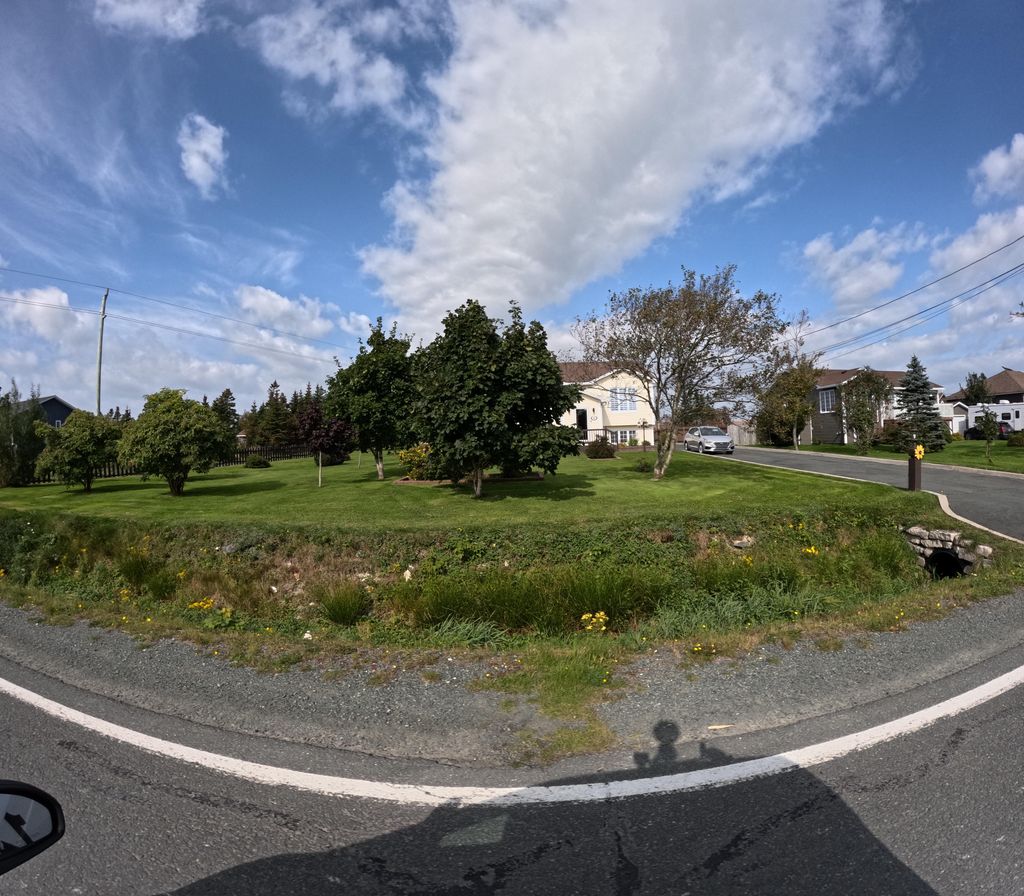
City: st_johns